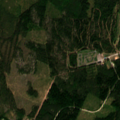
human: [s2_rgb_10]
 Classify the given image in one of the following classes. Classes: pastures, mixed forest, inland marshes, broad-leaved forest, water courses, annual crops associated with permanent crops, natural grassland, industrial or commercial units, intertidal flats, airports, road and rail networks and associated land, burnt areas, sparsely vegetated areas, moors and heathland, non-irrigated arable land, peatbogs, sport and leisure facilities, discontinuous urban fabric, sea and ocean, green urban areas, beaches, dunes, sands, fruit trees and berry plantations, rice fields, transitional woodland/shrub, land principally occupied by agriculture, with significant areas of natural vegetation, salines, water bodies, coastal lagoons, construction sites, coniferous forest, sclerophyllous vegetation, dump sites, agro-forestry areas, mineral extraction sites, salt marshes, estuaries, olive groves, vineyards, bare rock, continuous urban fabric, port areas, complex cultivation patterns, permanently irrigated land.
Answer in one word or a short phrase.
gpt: coniferous forest, mixed forest, transitional woodland/shrub